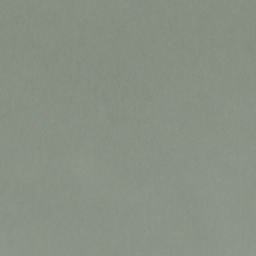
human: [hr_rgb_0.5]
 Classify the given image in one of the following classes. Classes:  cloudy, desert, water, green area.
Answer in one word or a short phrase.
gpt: cloudy